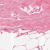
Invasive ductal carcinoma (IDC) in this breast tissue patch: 0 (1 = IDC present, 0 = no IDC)